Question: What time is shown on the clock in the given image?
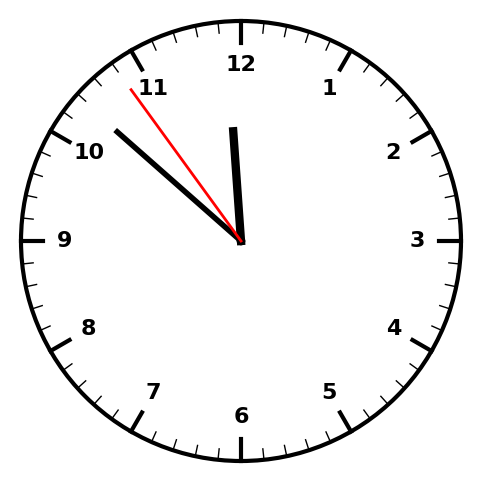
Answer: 11:51:54